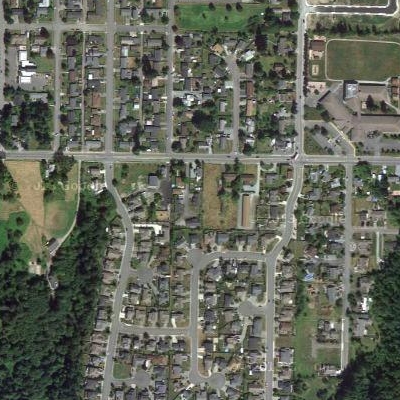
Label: fResident